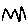
Label: zigzag